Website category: university
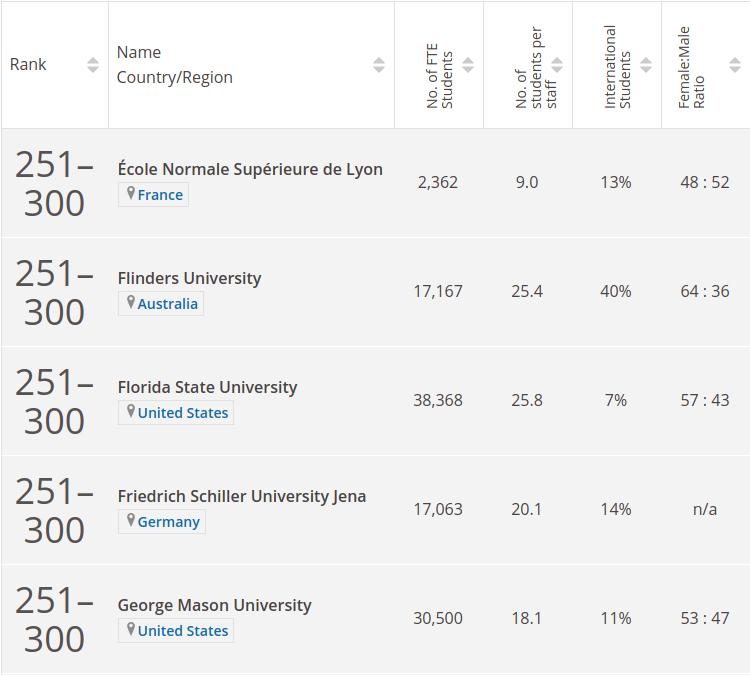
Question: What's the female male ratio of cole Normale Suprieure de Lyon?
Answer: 48 : 52

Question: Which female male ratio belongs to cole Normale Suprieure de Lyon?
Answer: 48 : 52

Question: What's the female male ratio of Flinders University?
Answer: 64 : 36

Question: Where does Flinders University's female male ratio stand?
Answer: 64 : 36

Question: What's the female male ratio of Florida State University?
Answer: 57 : 43

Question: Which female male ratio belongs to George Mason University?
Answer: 53 : 47

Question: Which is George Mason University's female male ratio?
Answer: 53 : 47

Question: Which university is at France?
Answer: cole Normale Suprieure de Lyon

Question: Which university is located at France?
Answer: cole Normale Suprieure de Lyon

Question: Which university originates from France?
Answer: cole Normale Suprieure de Lyon

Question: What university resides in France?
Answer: cole Normale Suprieure de Lyon

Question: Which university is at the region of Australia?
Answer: Flinders University

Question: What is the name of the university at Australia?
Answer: Flinders University

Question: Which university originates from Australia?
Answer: Flinders University

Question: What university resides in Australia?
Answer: Flinders University

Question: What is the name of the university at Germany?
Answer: Friedrich Schiller University Jena

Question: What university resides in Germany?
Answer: Friedrich Schiller University Jena

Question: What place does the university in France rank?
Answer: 251300

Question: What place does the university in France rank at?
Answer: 251300

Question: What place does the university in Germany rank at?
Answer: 251300